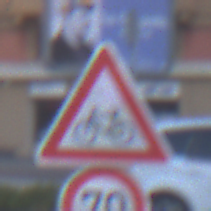
Verkehrszeichen: RadverkehrRechts
Zusatzzeichen unten: Geschwindigkeit70
Umgebung: Outdoor, Urban
Tageszeit: SunriseSunset
Wetter: PartlyCloudy
Licht: Natural
Jahreszeit: NotSpecified
Kontrast: LowContrast